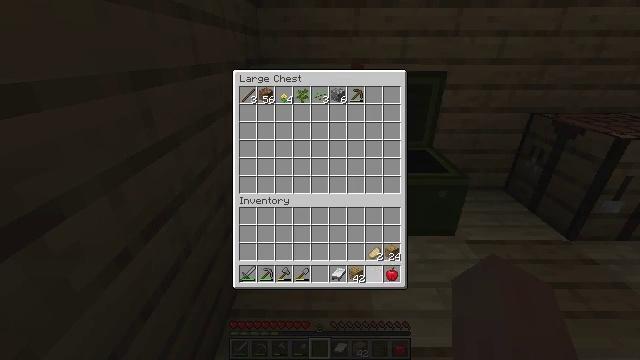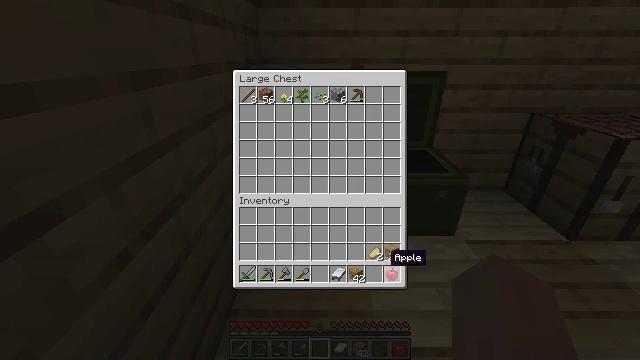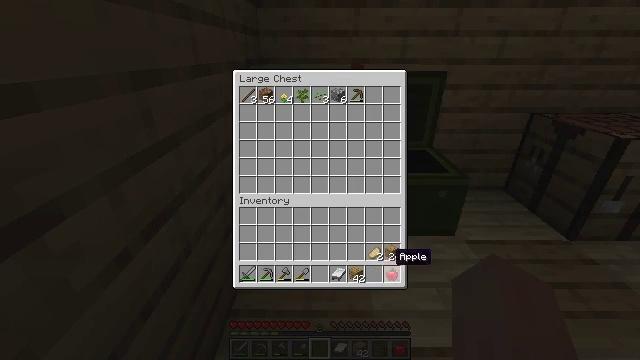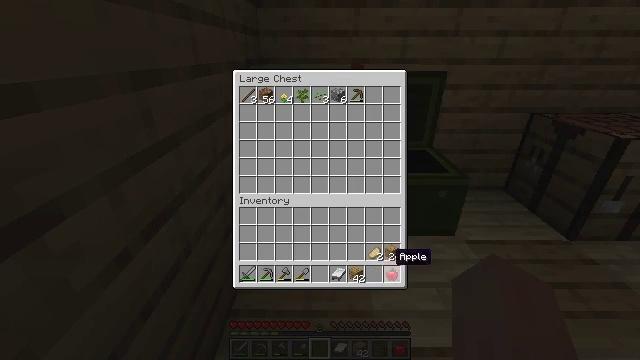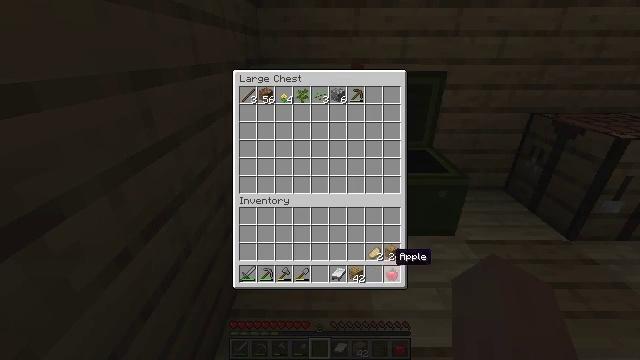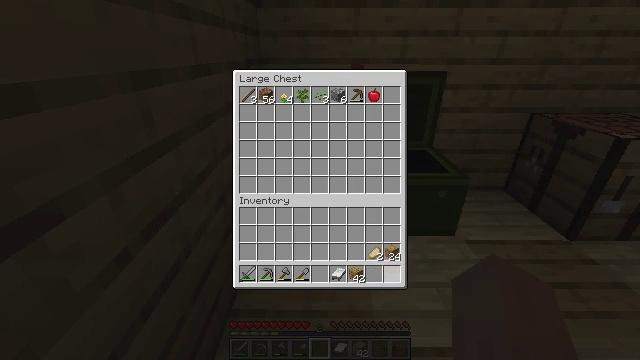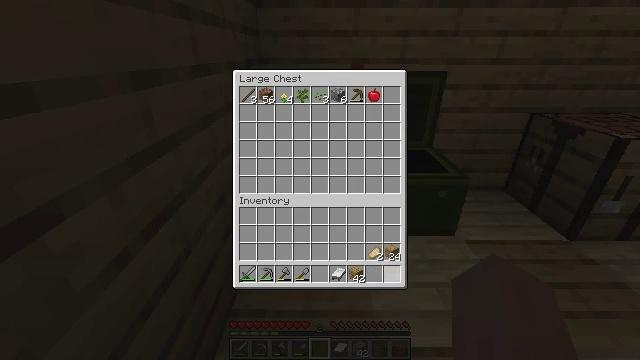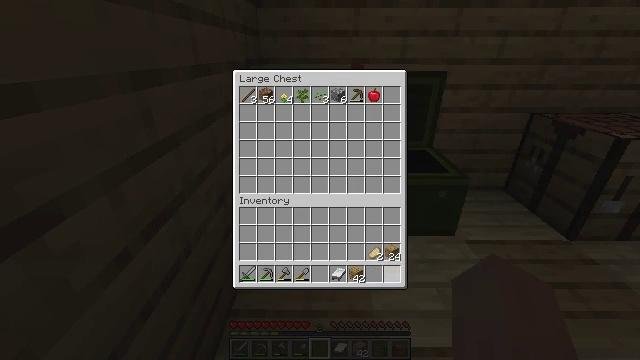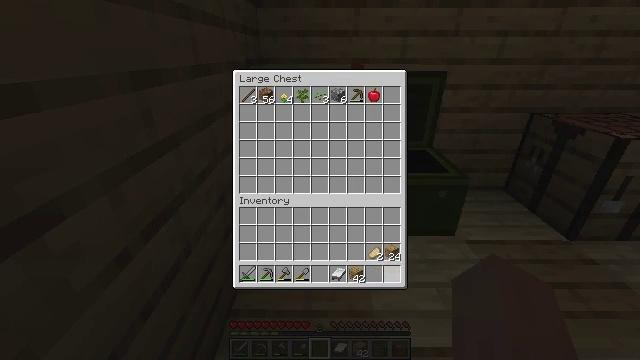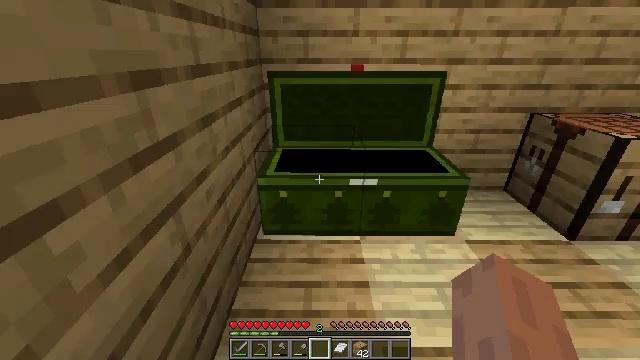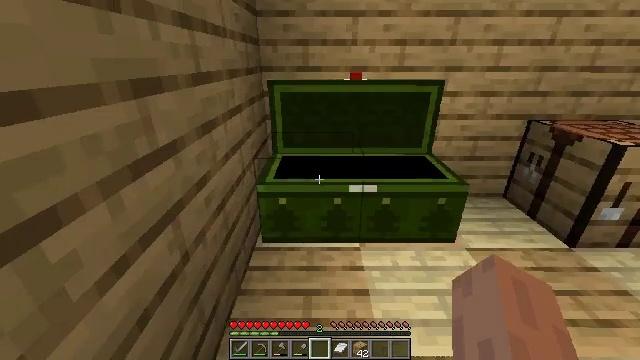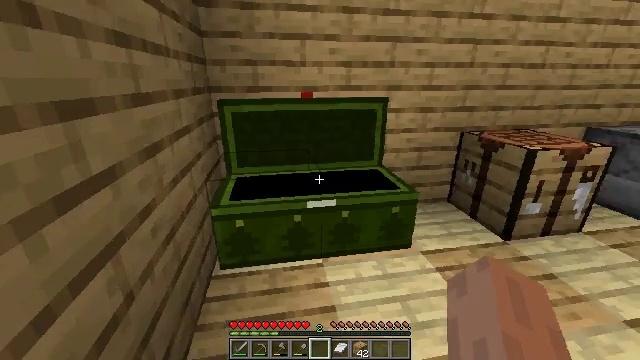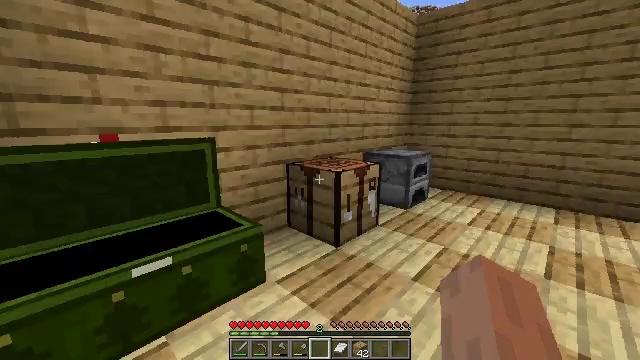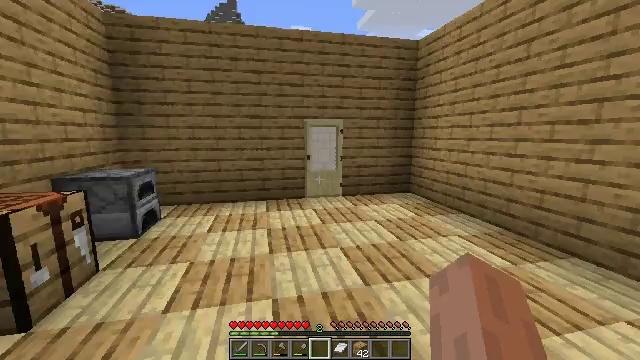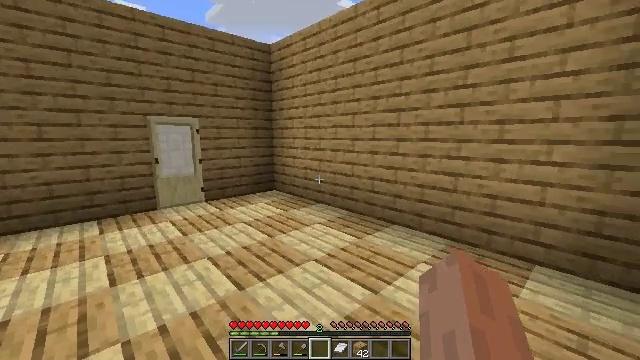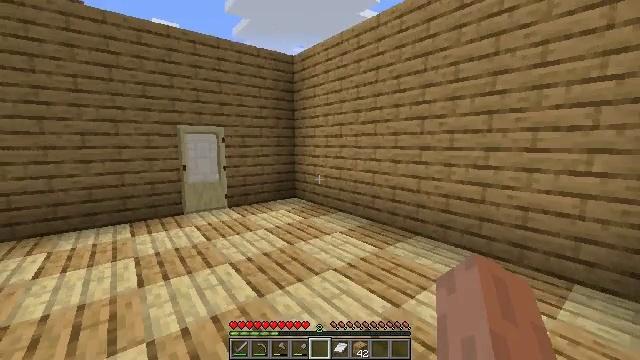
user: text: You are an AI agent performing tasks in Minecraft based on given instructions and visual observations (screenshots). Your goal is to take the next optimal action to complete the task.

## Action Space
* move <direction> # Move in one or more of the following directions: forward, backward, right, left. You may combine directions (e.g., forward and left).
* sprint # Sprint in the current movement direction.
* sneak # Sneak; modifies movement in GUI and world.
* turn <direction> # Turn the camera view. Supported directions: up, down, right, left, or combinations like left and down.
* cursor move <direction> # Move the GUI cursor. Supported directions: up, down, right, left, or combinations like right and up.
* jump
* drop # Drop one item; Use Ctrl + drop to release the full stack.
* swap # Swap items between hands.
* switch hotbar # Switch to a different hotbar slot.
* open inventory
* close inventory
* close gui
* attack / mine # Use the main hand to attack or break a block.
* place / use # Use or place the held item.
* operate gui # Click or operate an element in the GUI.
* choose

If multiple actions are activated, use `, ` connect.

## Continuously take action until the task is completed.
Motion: motion action
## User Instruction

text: Use the crafting table to make an oak pressure plate.
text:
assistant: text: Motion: sneak, cursor move right and up
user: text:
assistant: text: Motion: sneak
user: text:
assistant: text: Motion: sneak
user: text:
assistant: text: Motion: sneak
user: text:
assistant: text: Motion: sneak, operate gui
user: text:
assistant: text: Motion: sneak, operate gui
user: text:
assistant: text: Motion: sneak, operate gui
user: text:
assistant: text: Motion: no_op
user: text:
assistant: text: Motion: no_op
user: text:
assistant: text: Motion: no_op
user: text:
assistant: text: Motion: turn up, close gui
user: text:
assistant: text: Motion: turn right and up, open inventory
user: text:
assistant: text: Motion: turn right and up
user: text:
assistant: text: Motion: turn right and up
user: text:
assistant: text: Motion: turn right
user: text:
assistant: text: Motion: move forward, turn left and up
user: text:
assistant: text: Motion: move forward
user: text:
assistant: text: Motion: move forward
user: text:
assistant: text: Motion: move forward
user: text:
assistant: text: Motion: move forward
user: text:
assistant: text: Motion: move forward, turn right
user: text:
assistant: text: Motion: move forward, turn right and down
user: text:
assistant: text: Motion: move forward, sprint, turn right and down
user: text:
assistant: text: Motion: move forward, sprint, turn right and down
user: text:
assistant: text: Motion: move forward, sprint, turn up
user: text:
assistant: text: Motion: move forward, sprint
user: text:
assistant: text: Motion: move forward, sprint
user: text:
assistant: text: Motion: move forward, sprint, turn left
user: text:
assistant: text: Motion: move forward, turn right
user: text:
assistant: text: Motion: move forward, turn right and up